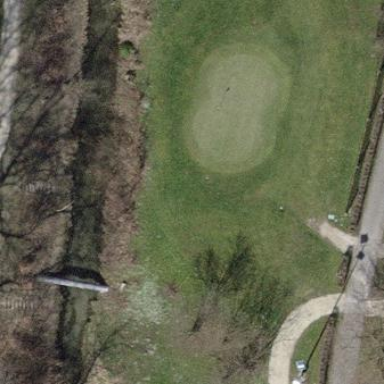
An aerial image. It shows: Golf green pitch on grass land. It is designated for the sport of golf.